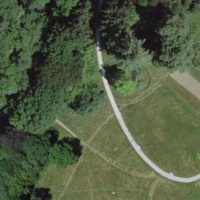
EUNIS habitat code: 25
Species observed at this site:
Prunus lusitanica
Fagus sylvatica
Juglans regia
Ajuga reptans
Geranium sanguineum
Chelidonium majus
Ficaria verna
Gryllus campestris
Aesculus hippocastanum